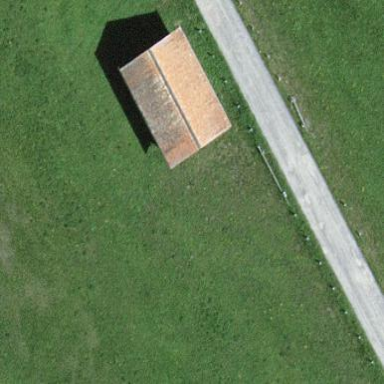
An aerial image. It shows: Shed.